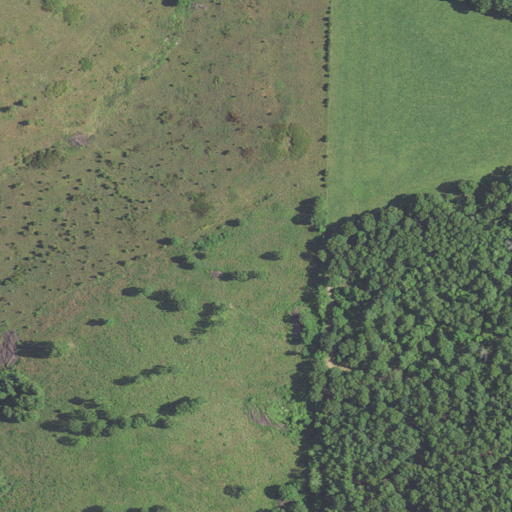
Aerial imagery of ridge(s) in Missouri named Bonner Ridge containing deciduous forest, grassland, and pasture